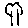
Label: tree